Question: Count the number of objects in the diagram.
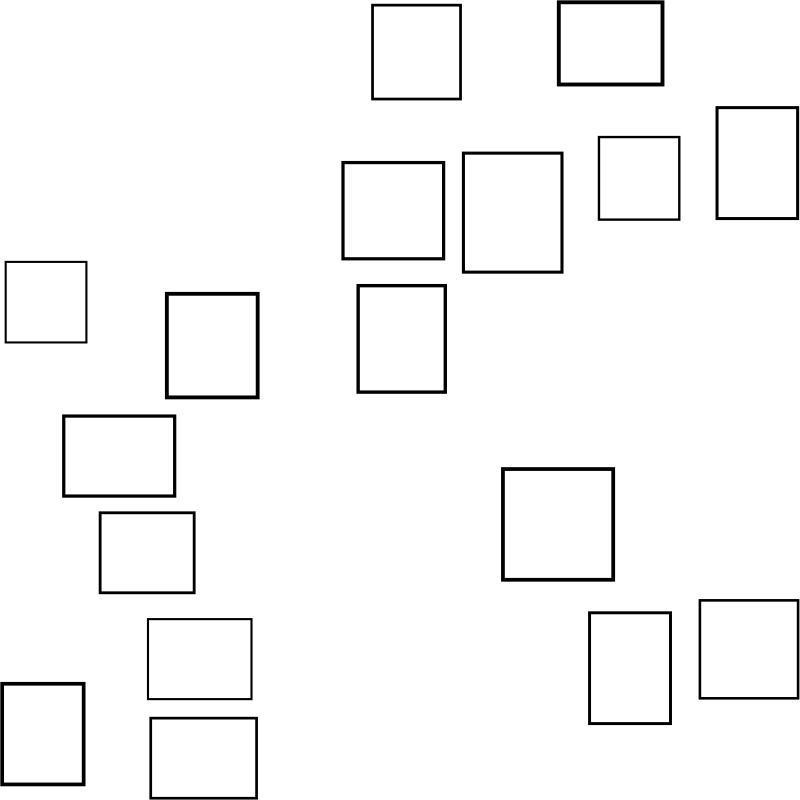
Answer: 17